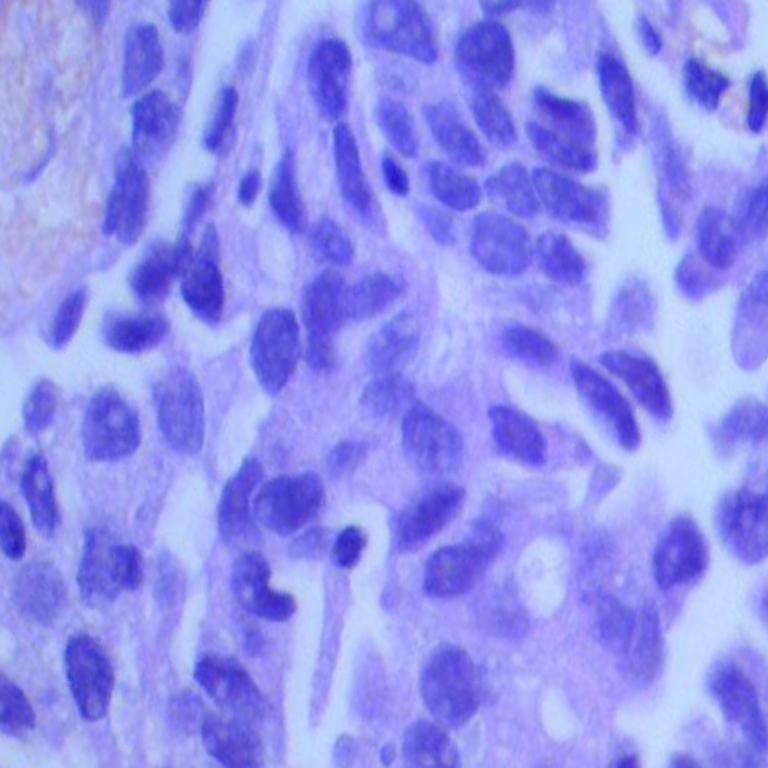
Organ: lung
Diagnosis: adenocarcinomas